Current action and preconditions to check: trajectory_clear

Your task: For each precondition in the list above, predict whether it will hold at this action.

Consider the current scene as observed from the mobile robot's camera, and analyze the predicted future states of all dynamic agents (e.g., people, animals, vehicles, or any moving entities) within the NEXT SECOND.

IMPORTANT: Only answer "very likely" if you are absolutely certain—based on strong, clear evidence—that a dynamic agent will violate the precondition in the predicted future state. Do NOT answer "very likely" for unlikely, ambiguous, or low-probability risks.

Ask yourself for each precondition: Is there a high probability, with clear and convincing evidence, that the predicted future states of any dynamic agent will interfere with the predicted future state of the currently executing action within the NEXT SECOND, causing that precondition to fail?

Assess the risk level based on these predictions. Use "likely" or "very likely" if motions create a clear risk of interference.

Use "neutral" or "improbable" if agents are nearby but their predicted paths are clearly diverging or non-conflicting.

Failure Risk Categories: "very improbable", "improbable", "neutral", "likely", "very likely"

Answer Format: Output ONLY the probability_of_failure value from these categories: "very improbable", "improbable", "neutral", "likely", "very likely"

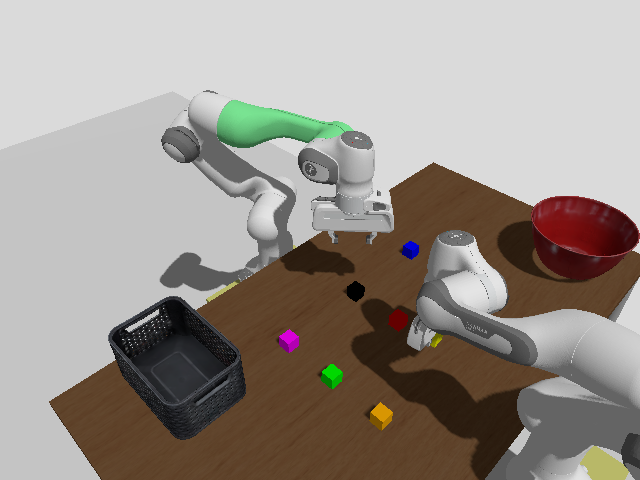

Answer: improbable